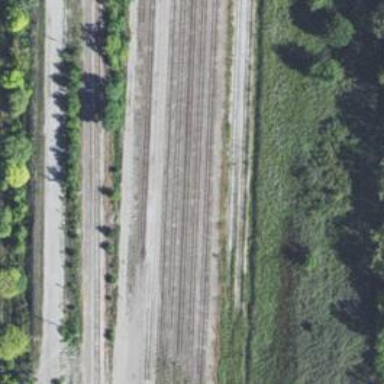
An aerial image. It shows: Abandoned railway yard.